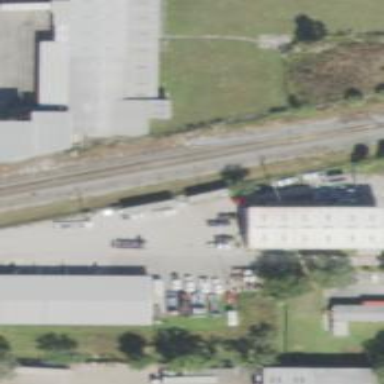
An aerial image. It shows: Railway siding for service.